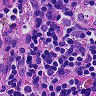
Metastatic tissue present: no